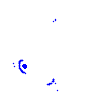
Particle: electron